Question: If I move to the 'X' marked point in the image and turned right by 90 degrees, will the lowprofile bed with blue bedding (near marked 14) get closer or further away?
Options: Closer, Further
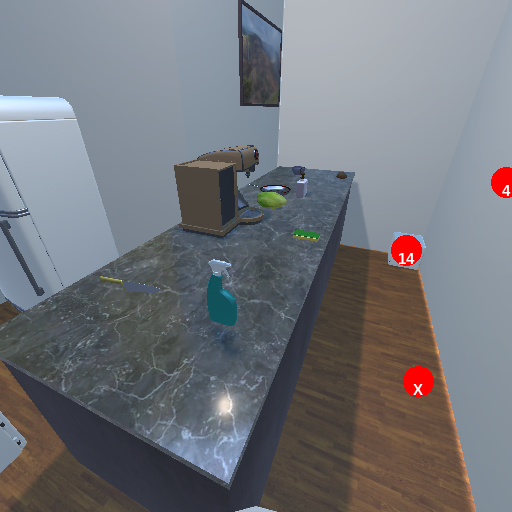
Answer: Closer